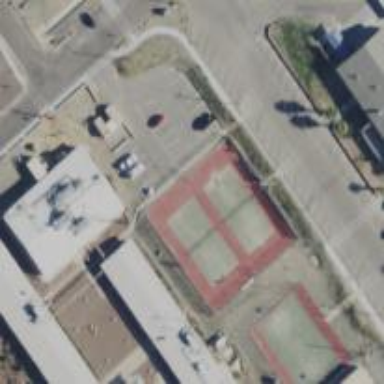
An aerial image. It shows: Tennis court on pitch.